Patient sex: M
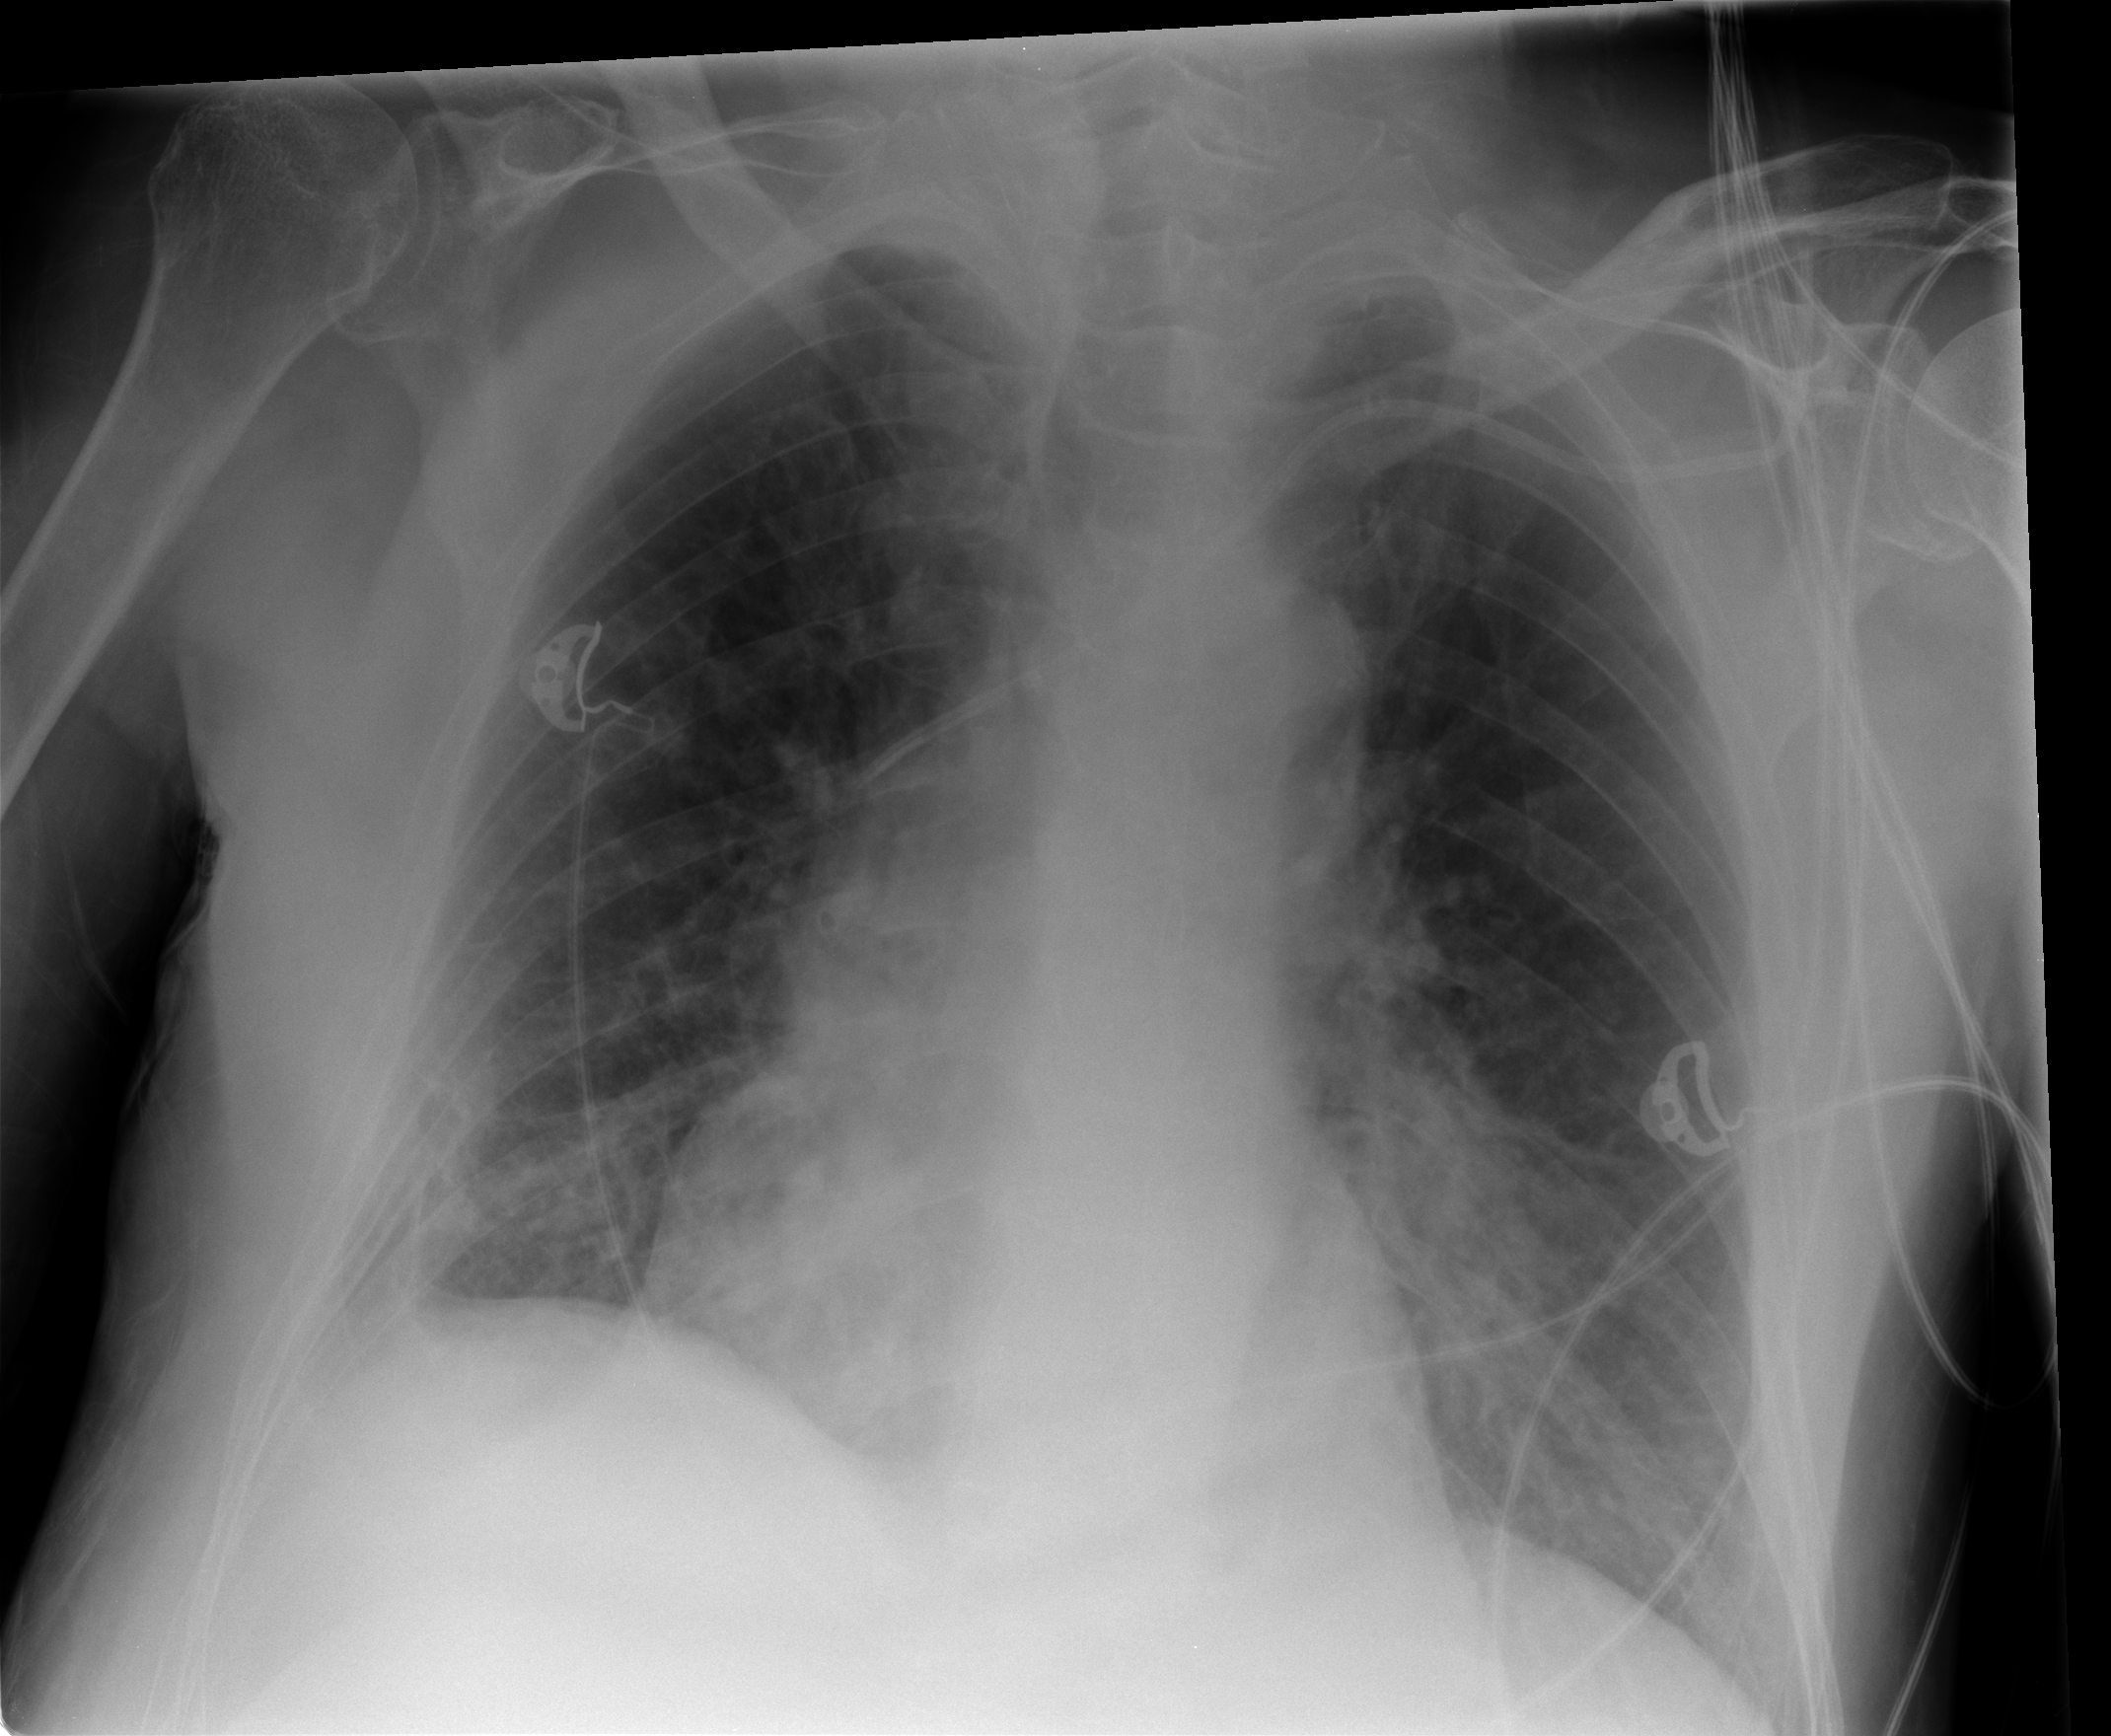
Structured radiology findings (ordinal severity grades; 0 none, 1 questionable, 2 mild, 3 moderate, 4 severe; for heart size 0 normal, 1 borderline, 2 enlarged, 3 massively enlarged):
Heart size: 0
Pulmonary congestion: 0
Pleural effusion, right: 1
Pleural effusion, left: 0
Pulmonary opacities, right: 0
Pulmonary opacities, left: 2
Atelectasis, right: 2
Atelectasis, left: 1